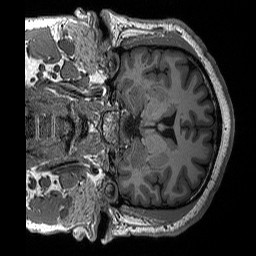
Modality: T1w
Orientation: coronal
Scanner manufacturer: siemens
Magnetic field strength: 3 T
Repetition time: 2.3 s
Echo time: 0.00298 s